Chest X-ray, AP view. Patient: 56 years old, sex F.
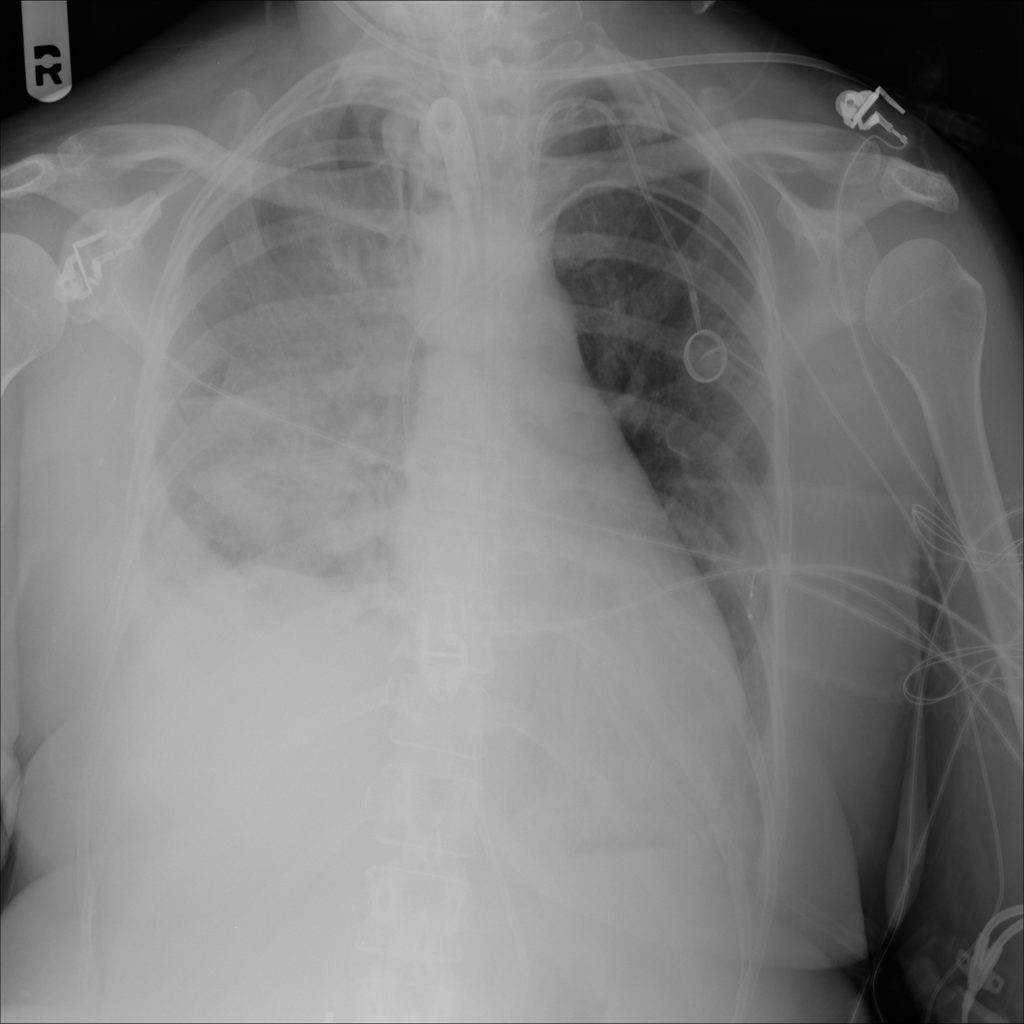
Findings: No Finding